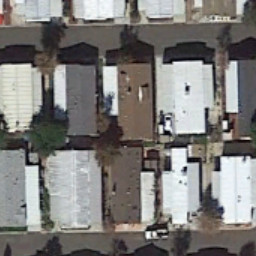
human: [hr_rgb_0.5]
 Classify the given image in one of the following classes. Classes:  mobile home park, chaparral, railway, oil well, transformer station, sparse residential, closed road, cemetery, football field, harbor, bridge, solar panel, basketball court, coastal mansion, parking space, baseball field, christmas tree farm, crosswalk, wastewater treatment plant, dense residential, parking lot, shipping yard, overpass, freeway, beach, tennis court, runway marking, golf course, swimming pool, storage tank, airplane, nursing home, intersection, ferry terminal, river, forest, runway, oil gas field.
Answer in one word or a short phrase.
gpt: mobile home park